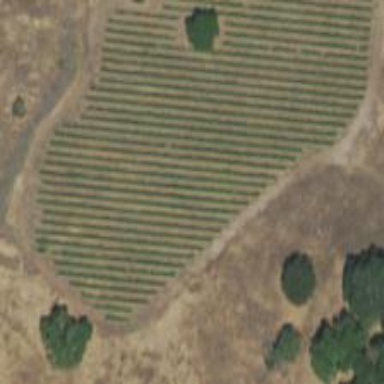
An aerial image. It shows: Vineyard with wine grapes as the main crop.